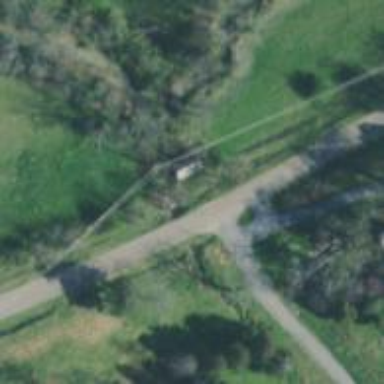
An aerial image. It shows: Culvert tunnel.